Question: I'm creating the database for monitoring status of applications' functionalities. The logic is following:
Each application has its own, specific list of functionalities that I'm monitoring. Each functionality belongs to only one application. There is a Functionality table that has foreign key to Application
Each application runs on one or more machines. Each machine can run one or more applications. This is MTM connection, so there is ApplicationInstance table connection Applications with Machines.
The actual monitoring is about querying ApplicationInstance. If there is a problem, information about it goes to AppInstanceError table, wich holds foreign key to ApplicationInstance. If the query is successful, we get a list of statuses of each functionality. So we have a FunctionalityStatus table with foreign keys to ApplicationInstance & Functionality.
I think this is kind of bad design - why do we have multiple reference to Application? What guarantees that both will point to the same Application? Or is there any way to ensure this?
So my proposition of fix is to connect FunctionalityStatus with foreign keys to Machines & Functionality. But in this case they define ApplicationInstance so what is the guarantee of having ApplicationInstance for each pair? Shouldn't they be connected somehow? In the real world connection exists and is obvious, so is it OK not to have it in database?
Is there a "propper way" of solving this problem, or of ensuring connections invisible from data design?
To make it more clear I prepared design of DB that I have now:

The only thing that is missing is a connection from FunctionalityStatus to Machine. I see two ways ow making such a connection:
1. Add foreign key to ApplicationInstance - then my doubts are: How to make sure that ApplicationId from Functionality is the same that one from ApplicationInstance? Isn this data duplication really needed?
2. Add foreign key to Machine - and doubts: Will there be a propper ApplicationInstance record for every FunctionalityStatus record? If there is an obvious connection between ApplicationInstance and FunctionalityStatus (mentioned in first doubt) whu can't we see it in database? Again data redundancy becouse all ApplicationInstance records are (or should be) visible in FunctionalityStatus table
Or maybe the whole design is screwed up and I should figure out something totally else?
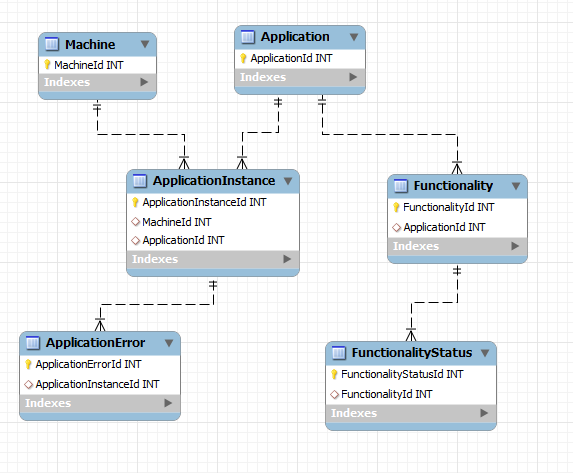
Answer: Your design seems fine to me. I would go for option 1, adding a foreign key from 'FunctionalStatus' to 'ApplicationInstance'.
If you want to ensure that 'FunctionalStatus' and 'ApplicationStatus' refer to the same application, you could add a new column 'FunctionalStatus.ApplicationId', and make the foreign key from 'FunctionalStatus' to 'ApplicationStatus' include 'ApplicationId'. Likewise for the foreign key from 'FunctionalStatus' to 'Functionality'.
In other words, something like
'''
CREATE TABLE application
( application_id INT PRIMARY KEY
/* Other columns omitted */
);
CREATE TABLE application_instance
( application_instance_id INT PRIMARY KEY
, application_id INT REFERENCES application(application_id)
, machine_id INT REFERENCES machine(machine_id)
/* Other columns omitted */
);
CREATE TABLE functionality
( functionality_id INT PRIMARY KEY
, application_id INT REFERENCES application(application_id)
/* Other columns omitted */
);
CREATE TABLE functionality_status
( functionality_status_id INT PRIMARY KEY
, application_id INT REFERENCES application(application_id)
, functionality_id INT /* Part of composite foreign key, see below */
, application_instance_id INT /* Part of composite foreign key, see below */
/* Other columns omitted */
FOREIGN KEY (functionality_id, application_id)
REFERENCES functionality(functionality_id, application_id)
FOREIGN KEY (application_instance_id, application_id)
REFERENCES application_instance(application_instance_id, application_id)
);
'''